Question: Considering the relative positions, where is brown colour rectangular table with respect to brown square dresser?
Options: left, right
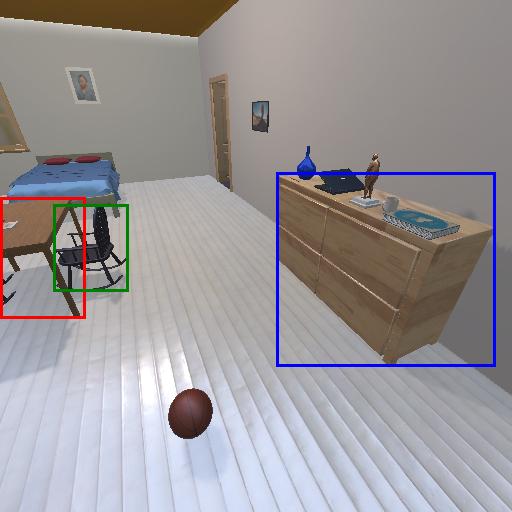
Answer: left